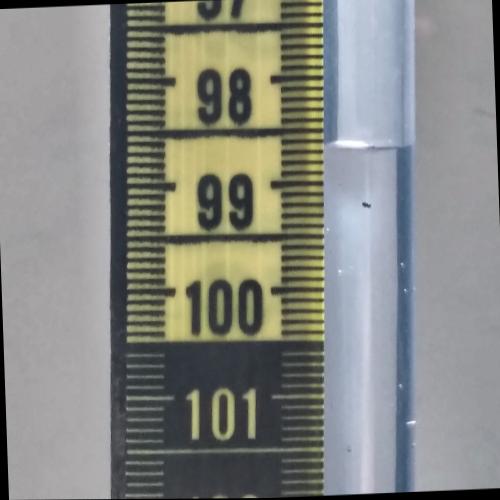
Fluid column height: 98.7 cm